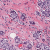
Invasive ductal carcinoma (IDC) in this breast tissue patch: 1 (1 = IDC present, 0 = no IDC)